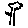
Label: tree